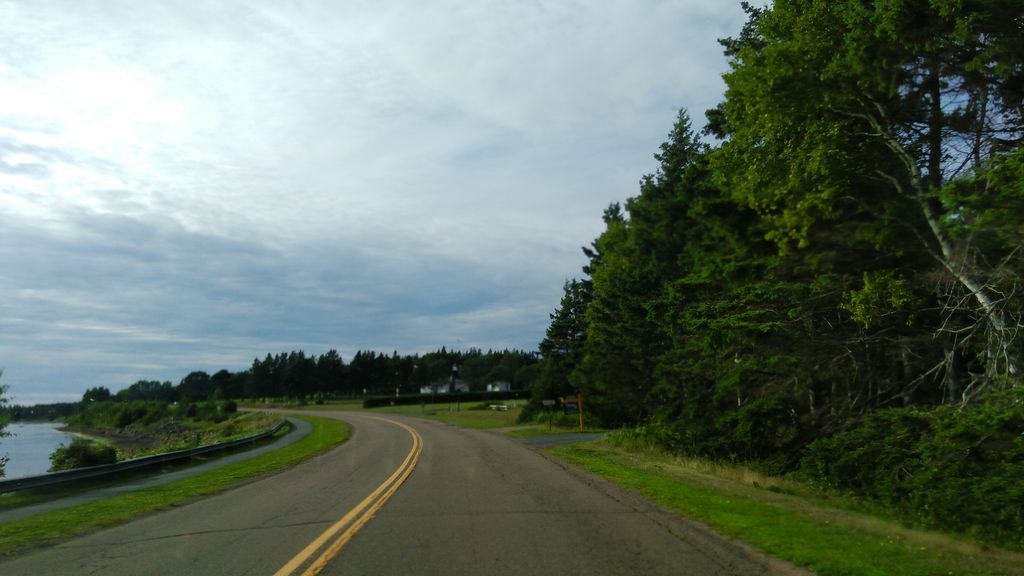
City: charlottetown